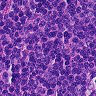
Metastatic tissue present: no